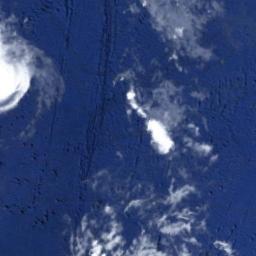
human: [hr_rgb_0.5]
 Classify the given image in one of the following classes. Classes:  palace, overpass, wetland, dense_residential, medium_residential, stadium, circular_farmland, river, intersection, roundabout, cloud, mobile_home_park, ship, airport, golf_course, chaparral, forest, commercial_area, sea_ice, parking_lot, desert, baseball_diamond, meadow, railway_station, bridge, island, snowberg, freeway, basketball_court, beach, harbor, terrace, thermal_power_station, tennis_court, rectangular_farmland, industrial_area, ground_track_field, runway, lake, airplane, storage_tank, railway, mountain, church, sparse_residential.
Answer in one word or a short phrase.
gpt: cloud